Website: home-depot
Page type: newsletter-management
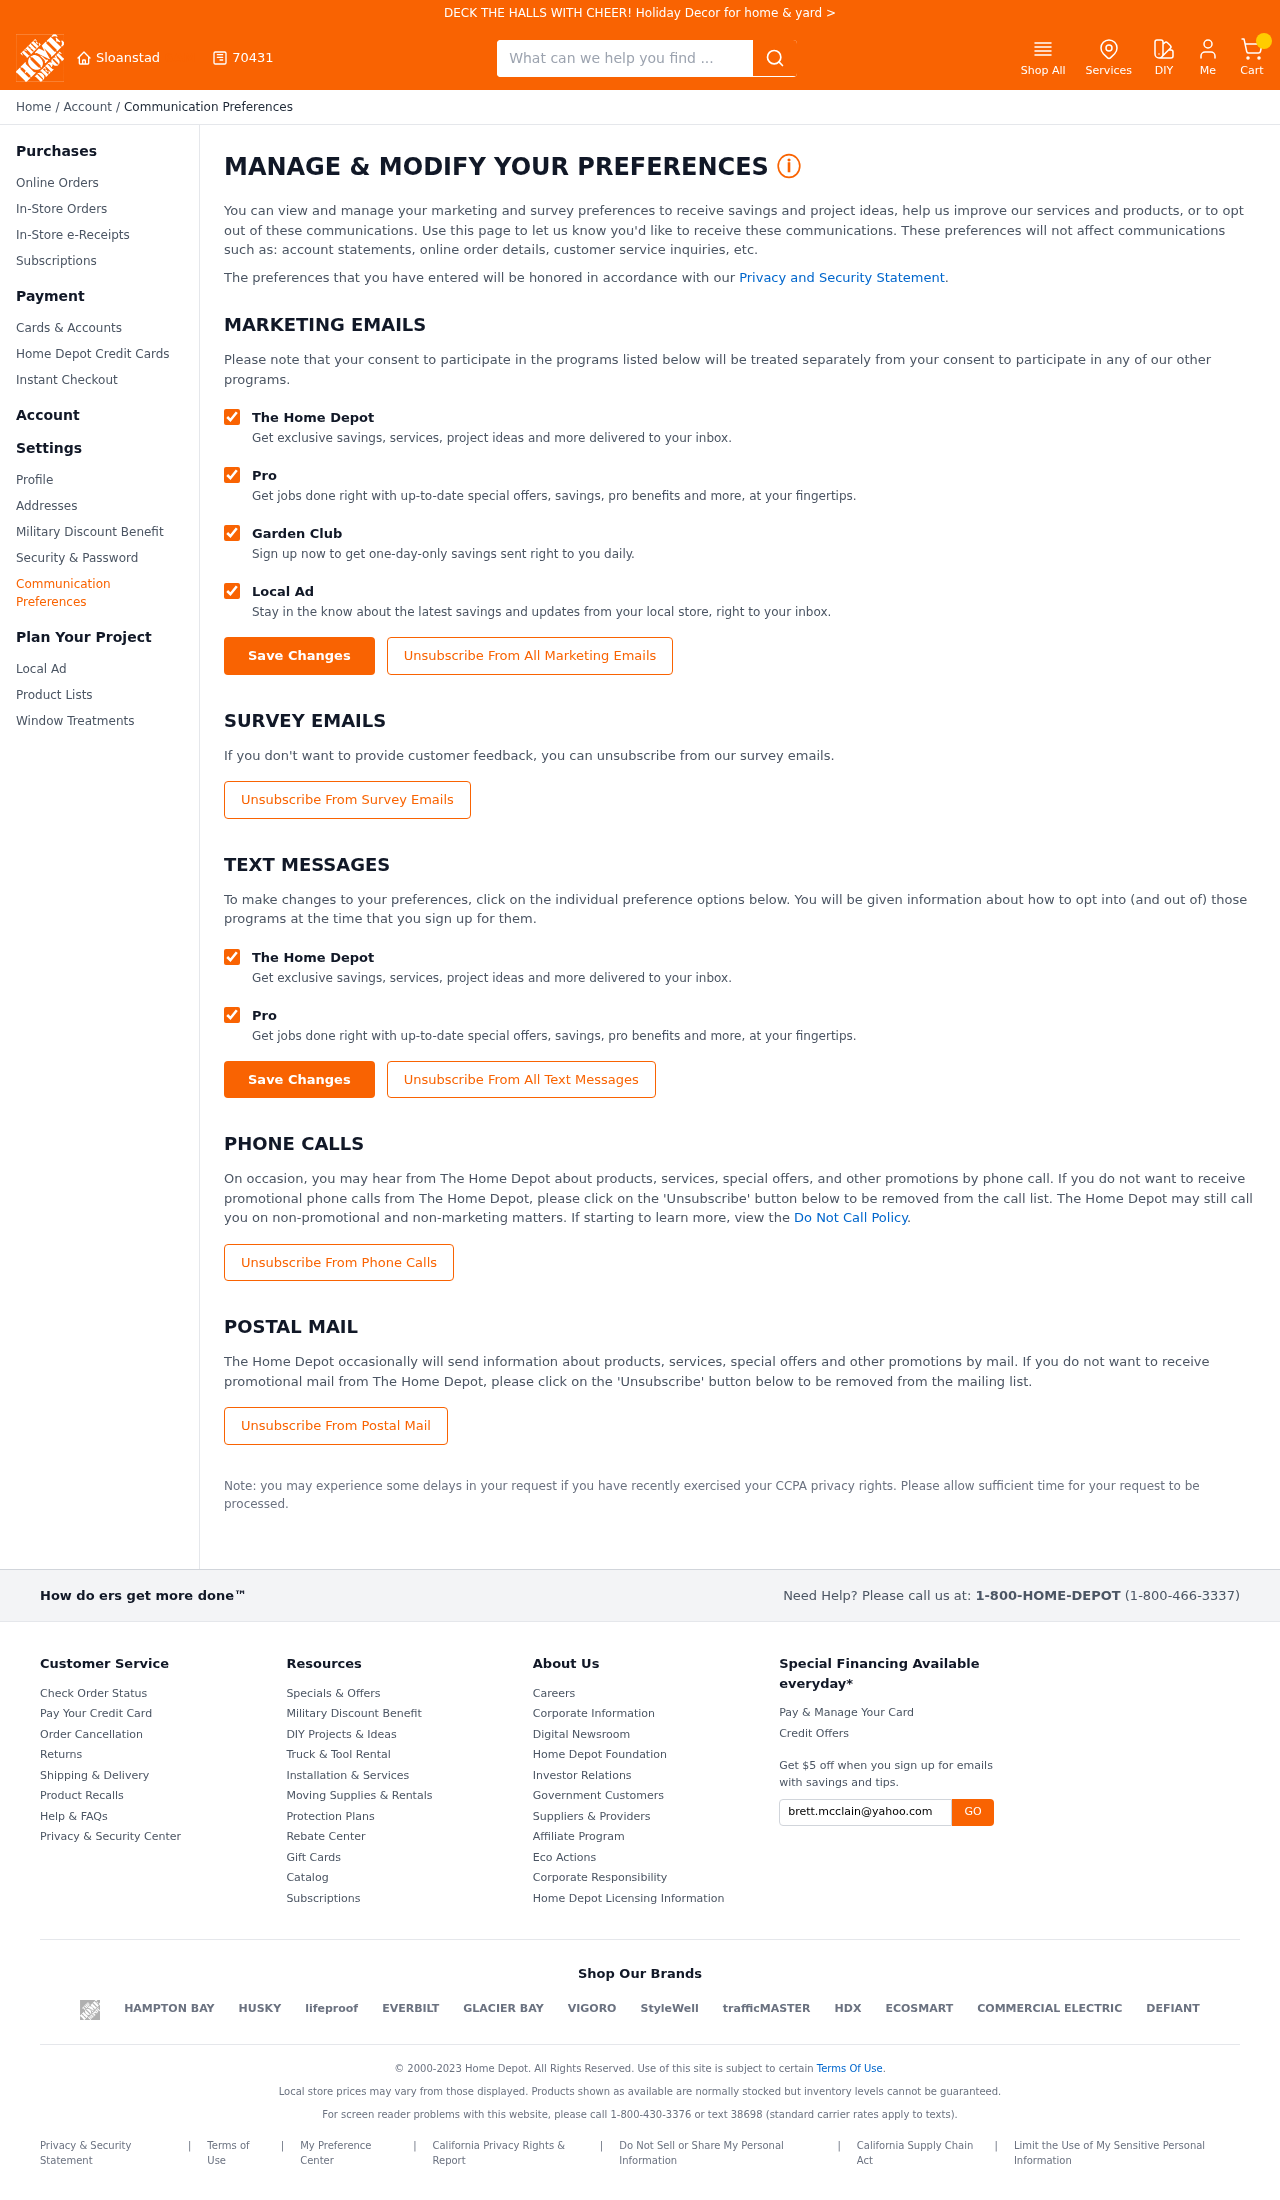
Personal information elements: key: PII_CITY
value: Sloanstad
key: PII_POSTCODE
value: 70431
Search elements: key: HEADER_SEARCH
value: What can we help you find ...